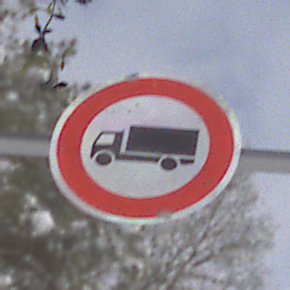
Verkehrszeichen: VerbotFuerKraftfahrzeugeUeberDreiKommaFuenfTonnen
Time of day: MorningAfternoon
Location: Outdoor (Nature)
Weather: PartlyCloudy
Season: Winter
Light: Natural